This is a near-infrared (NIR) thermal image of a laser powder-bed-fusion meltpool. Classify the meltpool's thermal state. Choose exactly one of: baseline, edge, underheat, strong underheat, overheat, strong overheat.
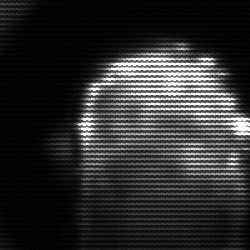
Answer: baseline